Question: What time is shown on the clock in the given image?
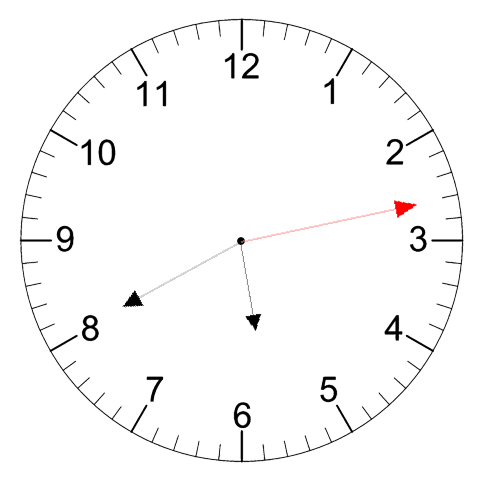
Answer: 05:40:13